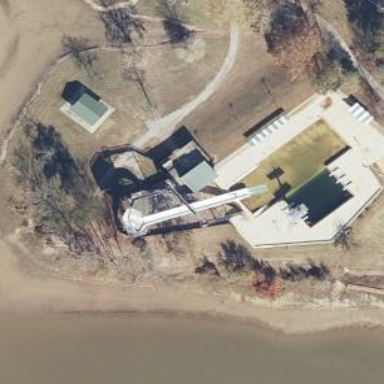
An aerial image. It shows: Swimming pool area featuring water slide attraction.